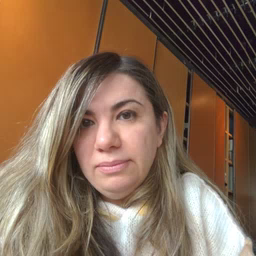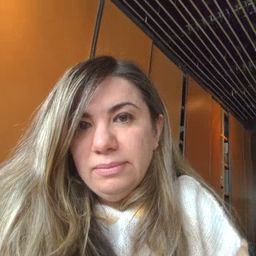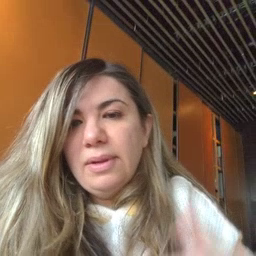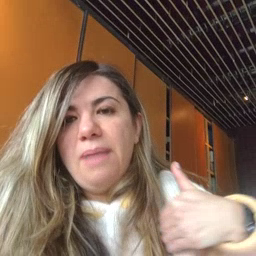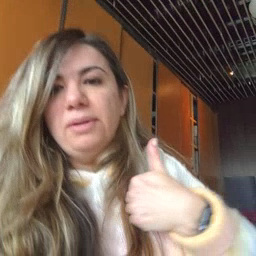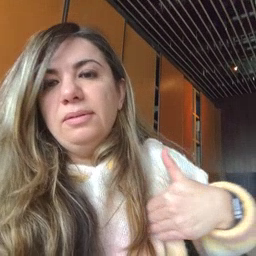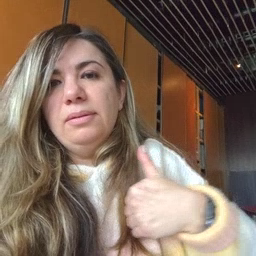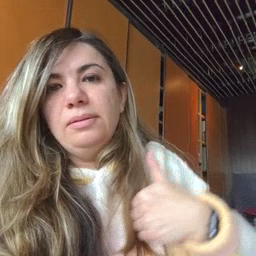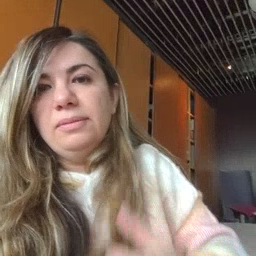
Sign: animal